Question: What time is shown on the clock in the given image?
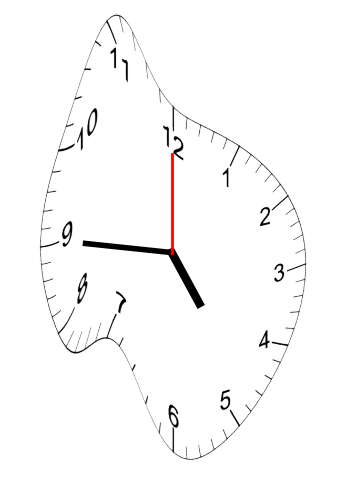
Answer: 04:45:00